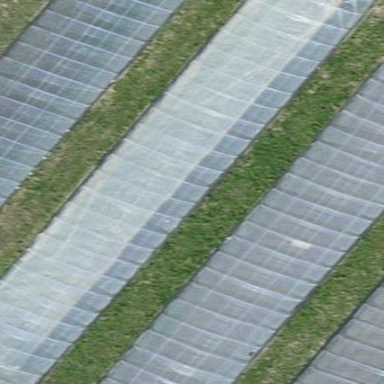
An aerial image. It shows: Area dedicated to greenhouse horticulture.